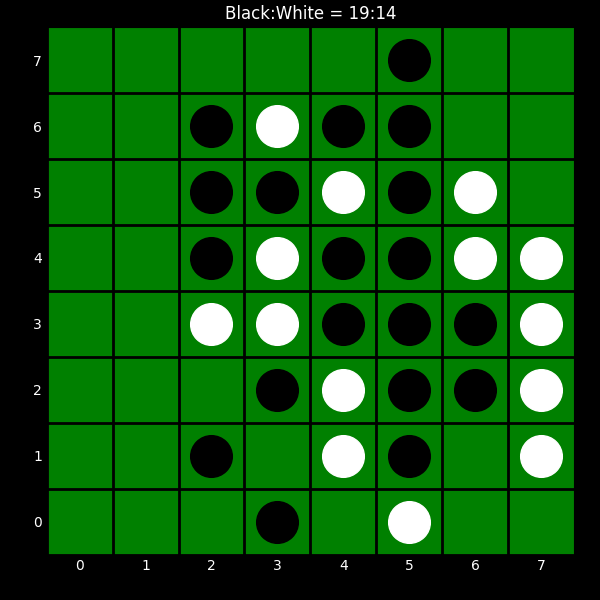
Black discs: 19
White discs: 14